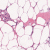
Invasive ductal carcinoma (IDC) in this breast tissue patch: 0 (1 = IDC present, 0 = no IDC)